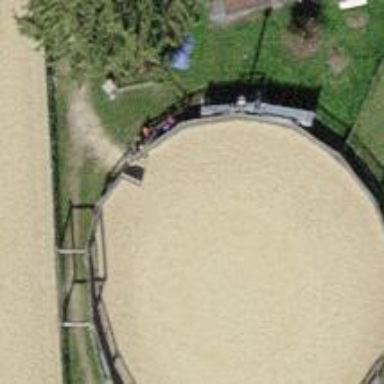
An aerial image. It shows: Metal fence surrounding sandy equestrian pitch.